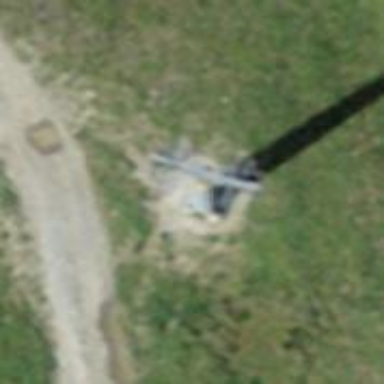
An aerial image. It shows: Chair lift captured from aerial perspective.